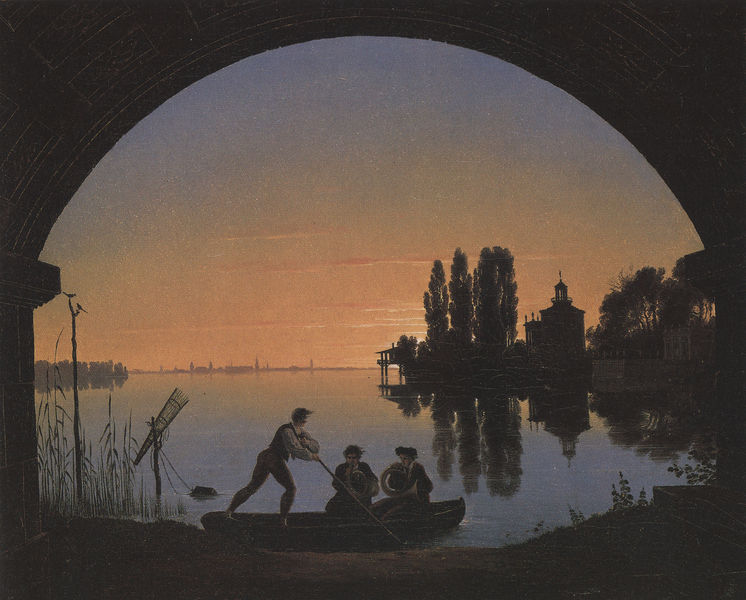
Titel: Spreeufer bei Stralau
Künstler: Karl Friedrich Schinkel
Standort: Berlin
Institution: Alte Nationalgalerie
Schlagwörter: baum, blau, gemälde, himmel, mann, meer, schatten, wasser, wolken, bäume, fluss, frauen, kirchturm, landschaft, menschen, see, stadt, ufer, abend, damen, frau, laterne, männer, nacht, orange, pfeiler, schwarz, dach, gebäude, haus, rot, weg, wolke, malerei, architektur, stein, horn, öl, bach, dämmerung, gräser, horizont, häuser, schilf, sonnenaufgang, spiegelung, vögel, brücke, gewässer, kirche, sonne, wasserspiegelung, drei, innen, paar, instrumente, musik, musiker, kontrast, wald, boot, kahn, ruder, stock, turm, weiher, schiff, bogen, stab, fischer, schiffer, abendsonne, sonnenuntergang, silhouette, hafen, friedrich, romantik, ruderer, rudern, musizieren, durchgang, stimmung, abendrot, tor, außen, leuchtturm, wasseroberfläche, abendhimmel, angel, hain, sonenuntergang, hörner, pagode, am see, reuse, schinkel, nachen, überfahrt, caspar, bläser, stocherkahn, spree, carus, bootsführer, bootsmann, bäume himmel, räuse, wässer, boot personen